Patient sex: M
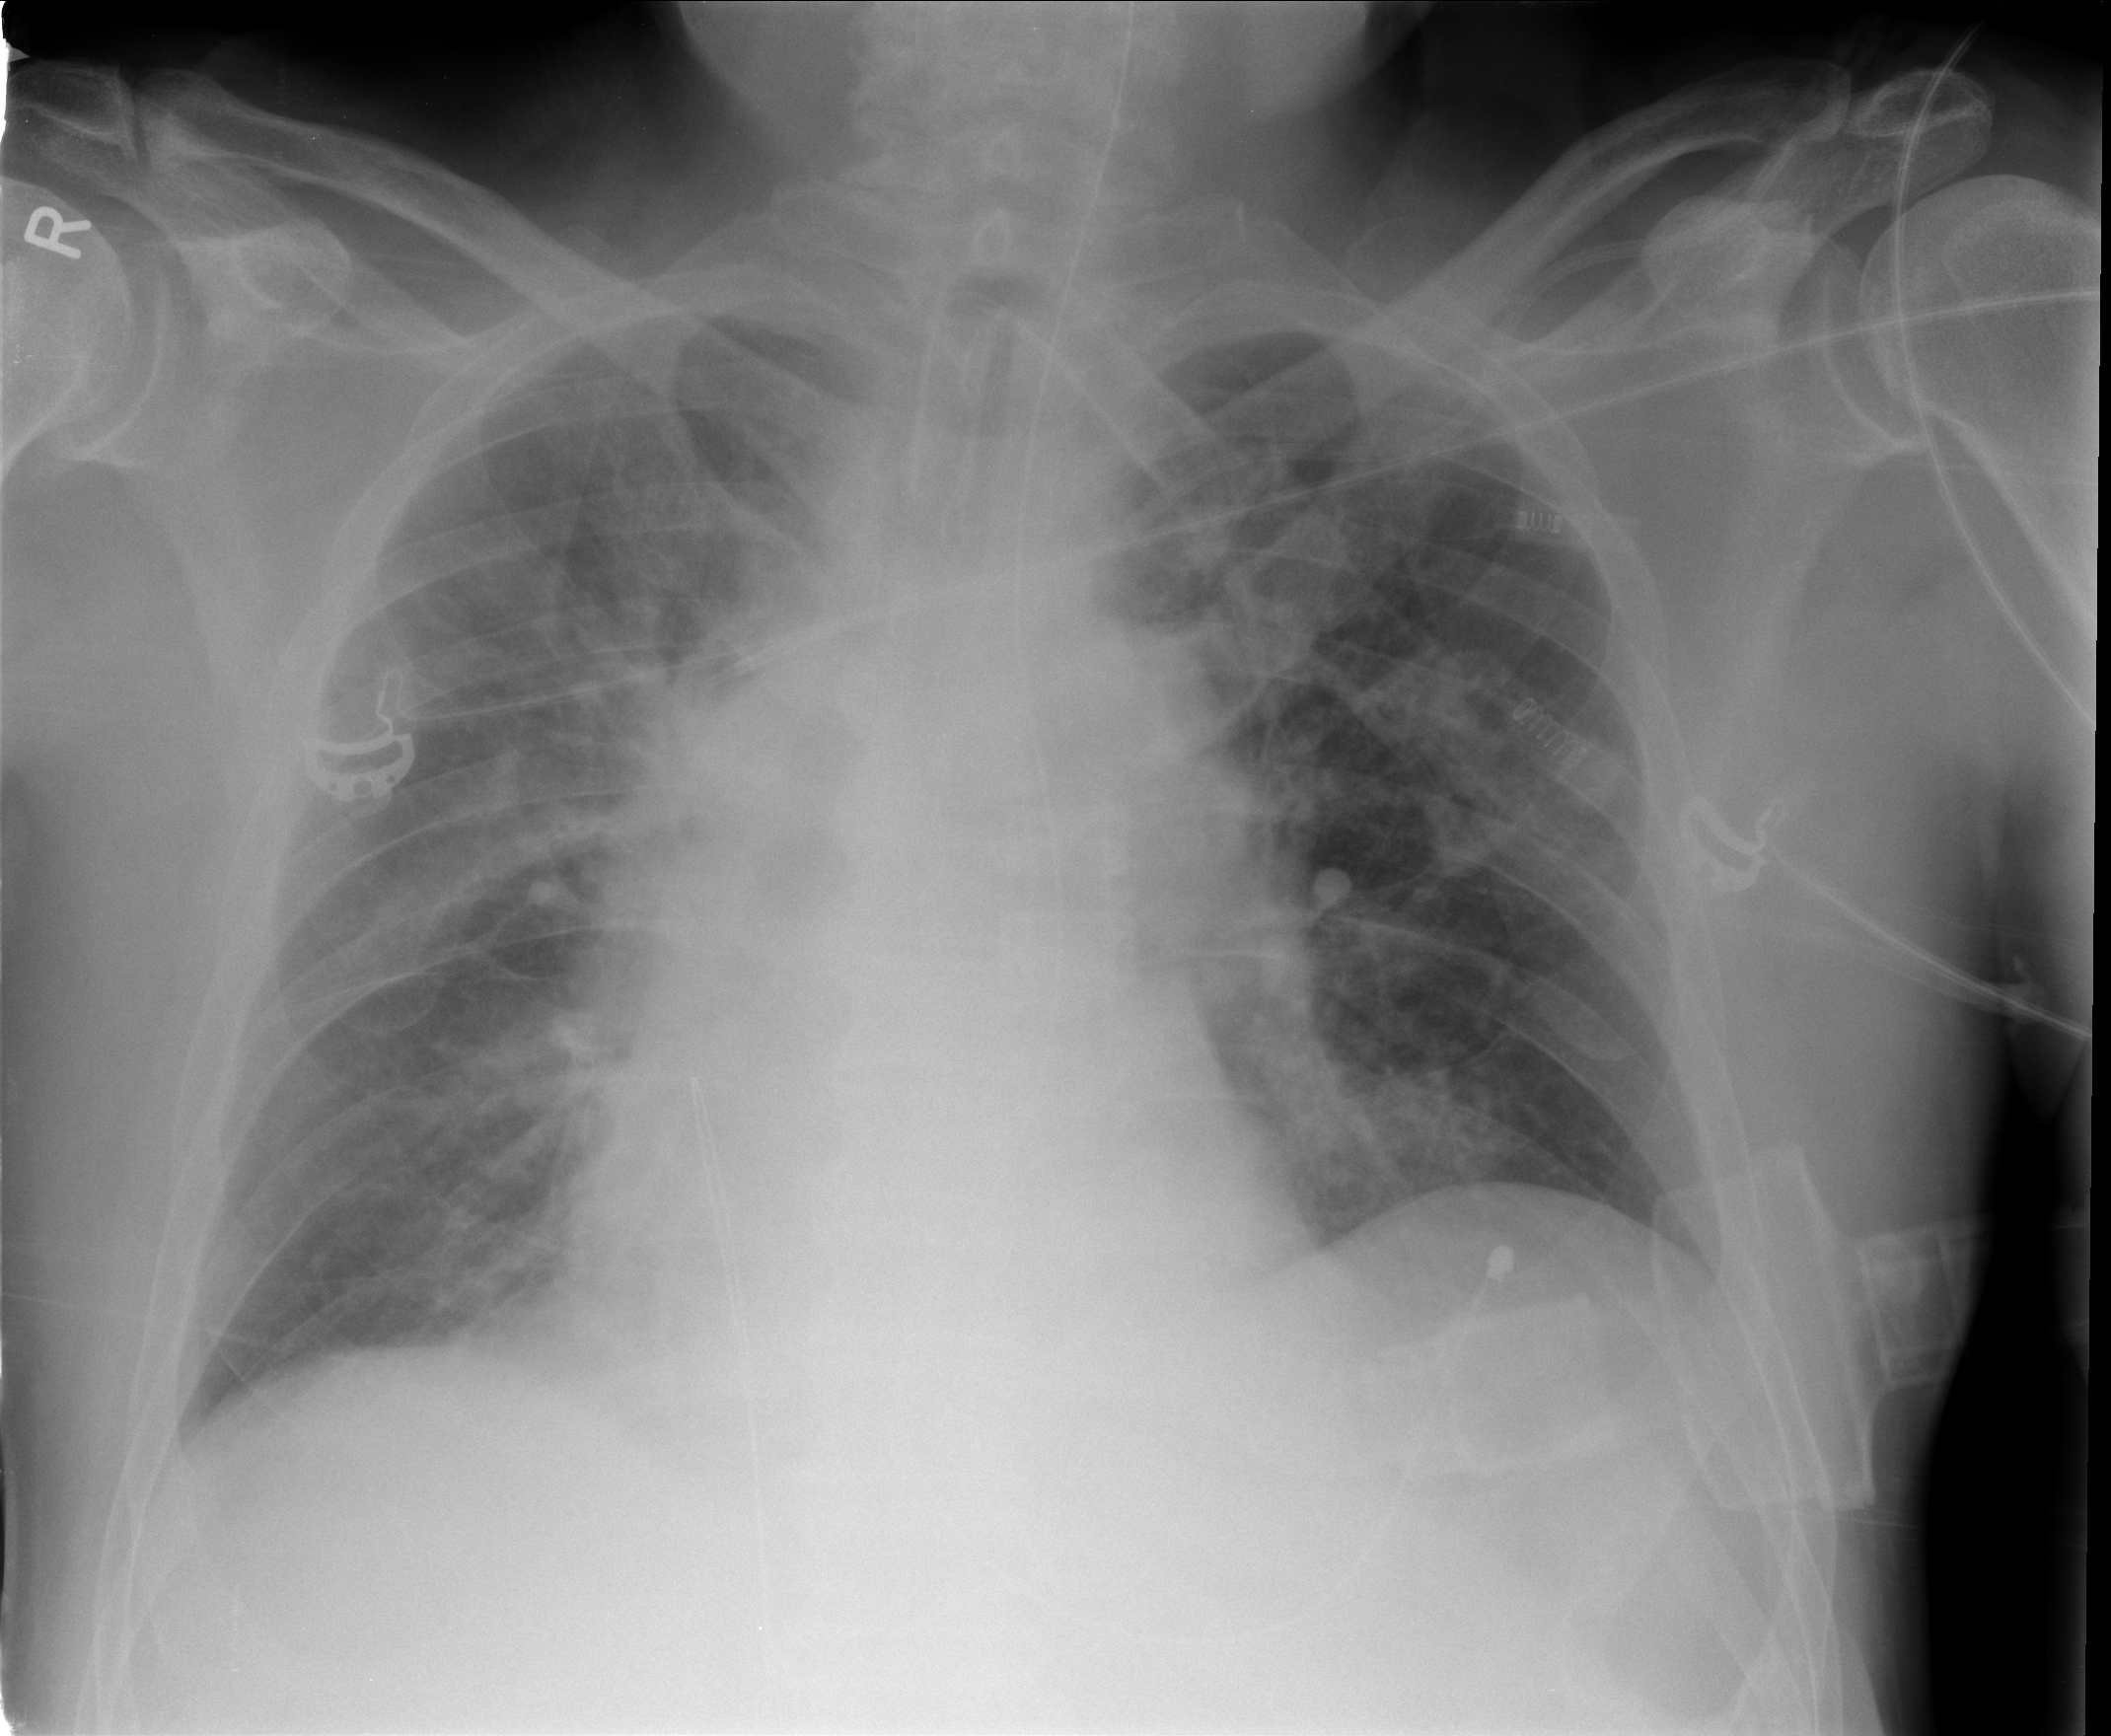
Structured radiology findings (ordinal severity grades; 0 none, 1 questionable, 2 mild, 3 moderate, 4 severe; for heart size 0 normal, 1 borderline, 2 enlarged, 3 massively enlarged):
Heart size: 0
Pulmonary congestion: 2
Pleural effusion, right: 1
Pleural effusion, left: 0
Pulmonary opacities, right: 2
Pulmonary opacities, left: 2
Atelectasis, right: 2
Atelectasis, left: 2